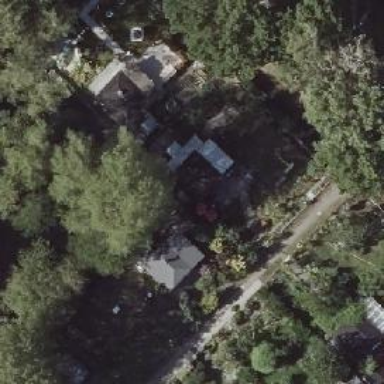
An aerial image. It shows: Plot within allotments.